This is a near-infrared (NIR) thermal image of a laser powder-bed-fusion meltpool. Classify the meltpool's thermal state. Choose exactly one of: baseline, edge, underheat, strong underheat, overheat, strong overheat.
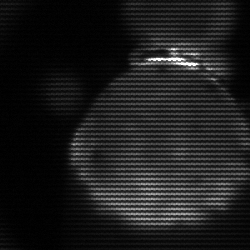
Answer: edge